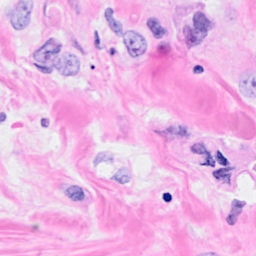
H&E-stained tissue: Breast